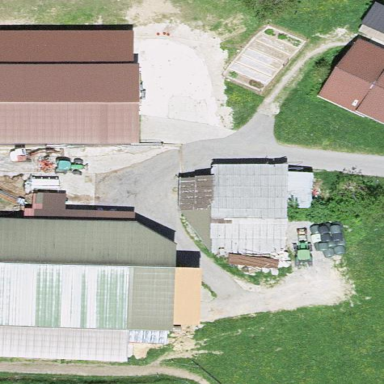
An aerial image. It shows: Farm with farmyard.